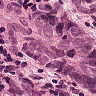
Metastatic tissue present: yes